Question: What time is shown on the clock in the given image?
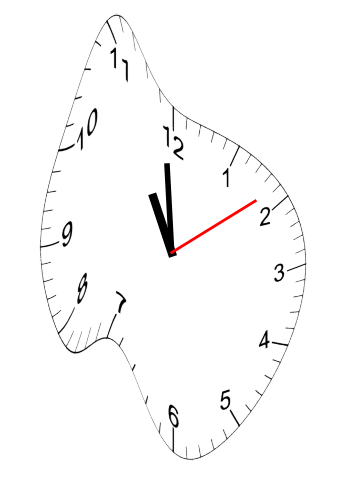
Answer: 10:59:09